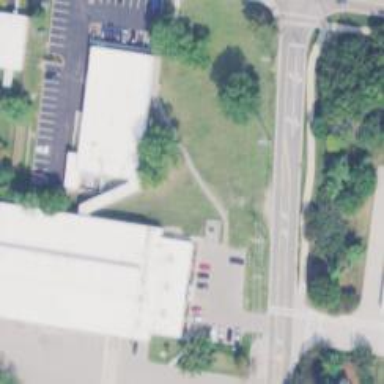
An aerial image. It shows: Office building.